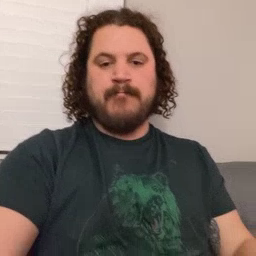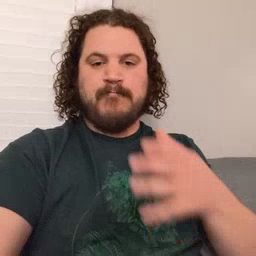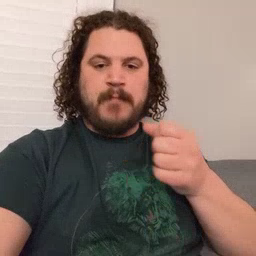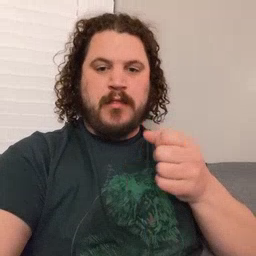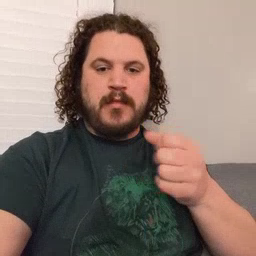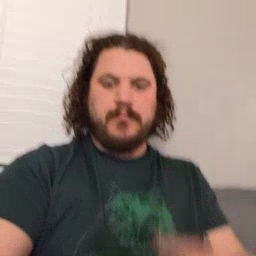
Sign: milk